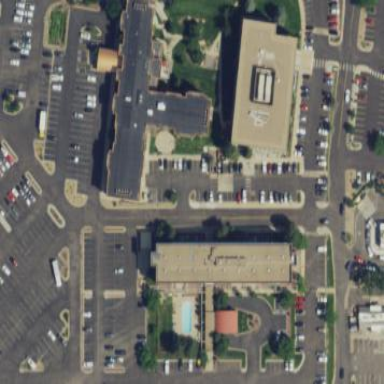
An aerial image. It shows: Hotel building.